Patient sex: M
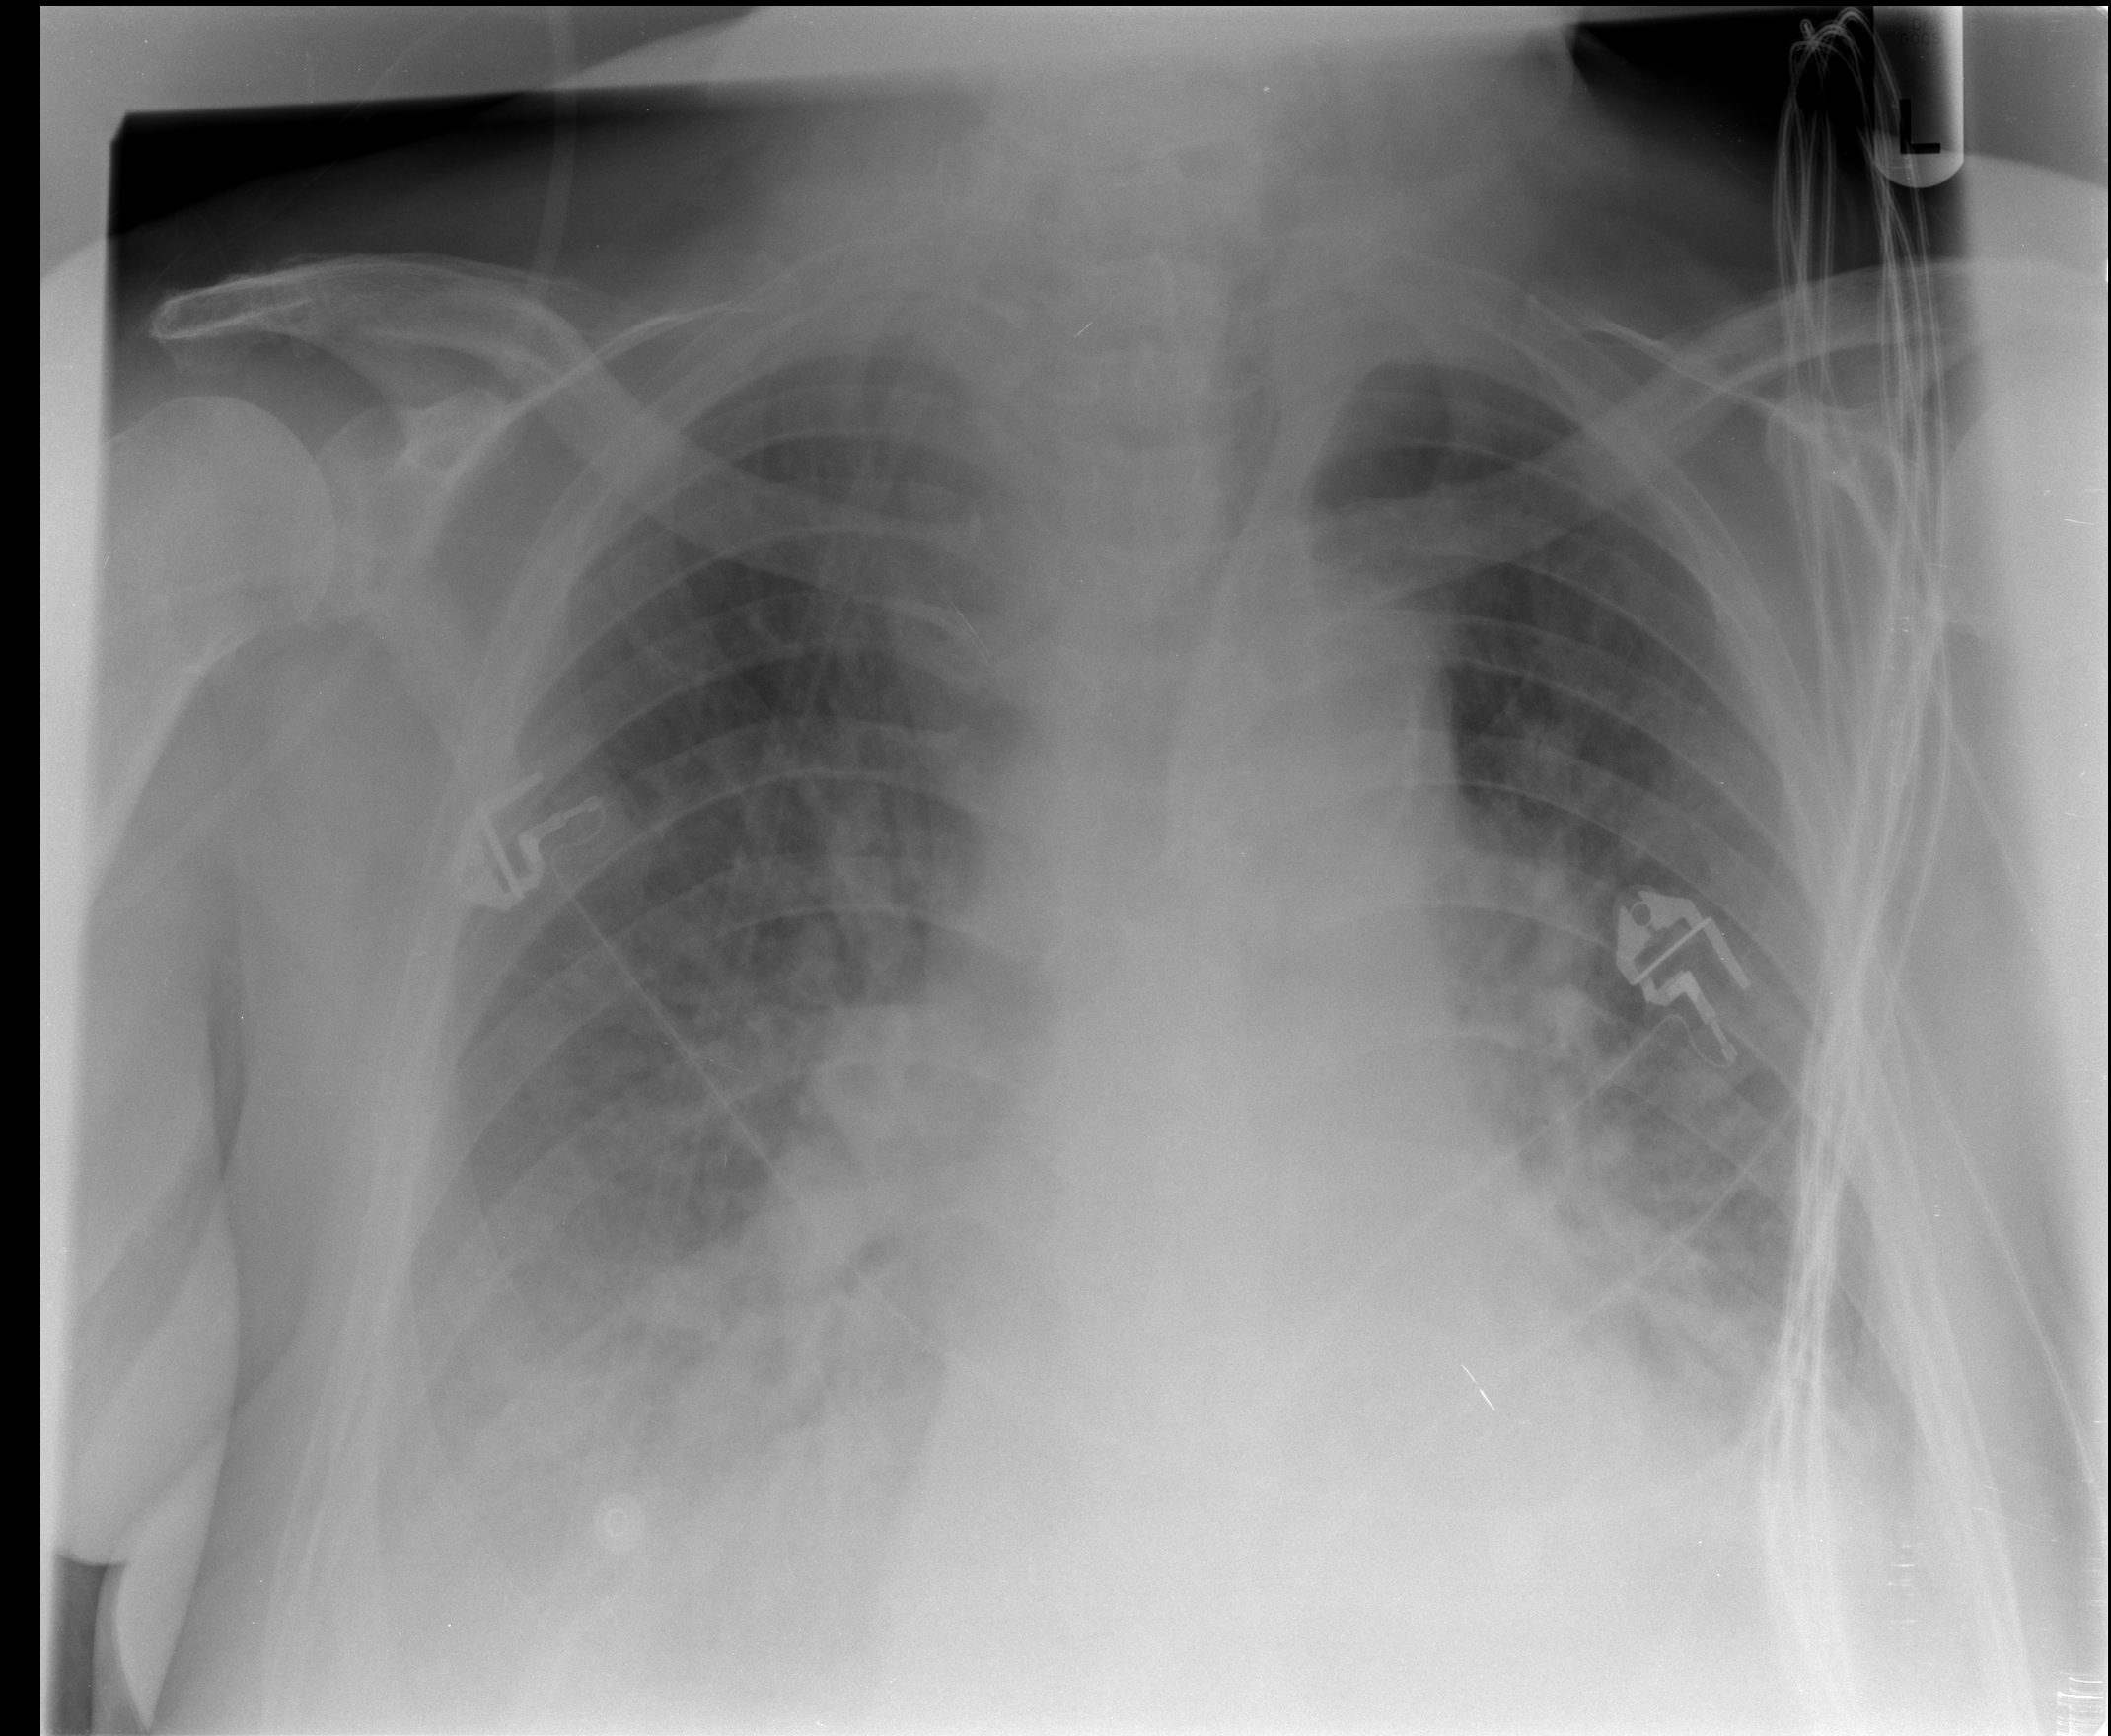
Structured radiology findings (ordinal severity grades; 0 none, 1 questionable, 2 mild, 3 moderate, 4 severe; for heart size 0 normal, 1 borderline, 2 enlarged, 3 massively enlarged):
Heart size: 2
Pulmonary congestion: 2
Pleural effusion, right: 2
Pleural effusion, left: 1
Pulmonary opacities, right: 0
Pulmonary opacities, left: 0
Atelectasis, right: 2
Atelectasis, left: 2